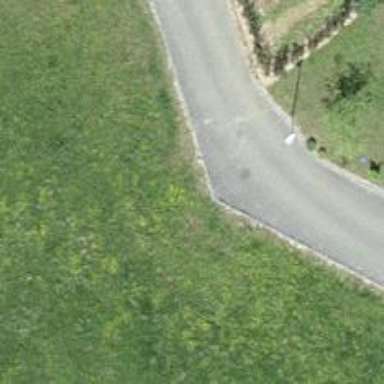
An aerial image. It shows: Paved residential road.